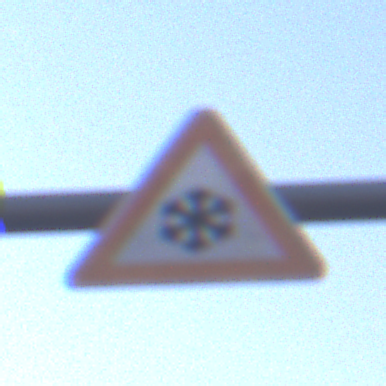
Verkehrszeichen: SchneeOderEisglaette
Umgebung: Outdoor, Nature
Tageszeit: SunriseSunset
Wetter: Clear
Licht: Natural
Jahreszeit: NotSpecified
Kontrast: LowContrast